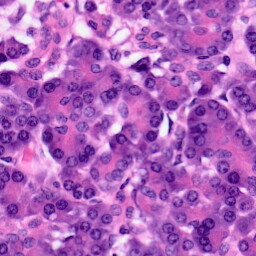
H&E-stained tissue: Pancreatic